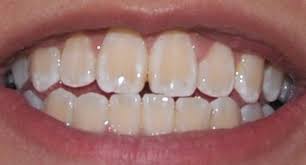
Condition: Tooth Discoloration